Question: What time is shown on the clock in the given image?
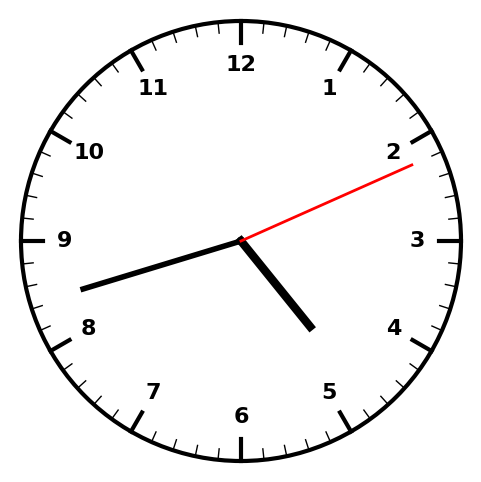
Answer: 04:42:11